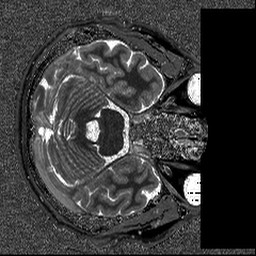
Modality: T1map
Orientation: axial
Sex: male